Question: I need to be able to plot events on a vertical timeline and I like the way Google Calendar achieves this:

Currently I'm displaying the information with a ListView component, but this two practical drawbacks:
1. It's far from clear when there's a gap
2. Or, conversely, when there's an overlap
Both problems stem from the lack of representation of event length. This is the primary thing I'd like to rectify.
Is there a component available that will help me to do this? Else, does anyone have any suggestions for how I should go about making it from scratch?
I'm using C# and winforms.
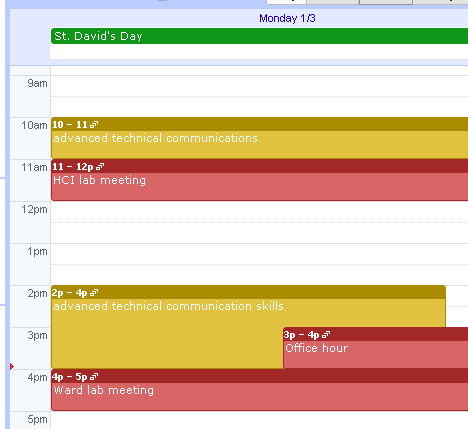
Answer: Tom, if you are ready to pay for commercial scheduling component, here is the one and similarly there are some others available in the market.
<URL>
but if you intend to develop one by yourself, then probably you could customize DataGrid control that's by far the reliable way which I could think of. but authoring a new windows forms control will take quite a bit of time, then we could expect.
Happy Coding.